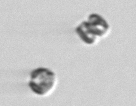
Label: Thalassiosira_sp_aff_mala